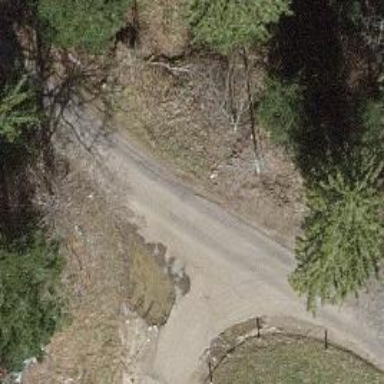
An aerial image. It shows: Unclassified road.